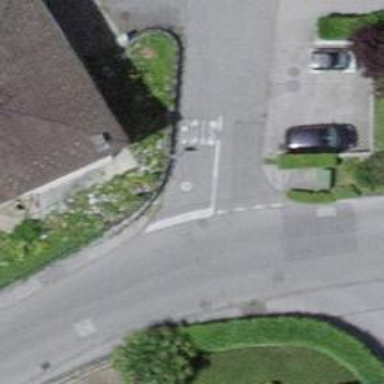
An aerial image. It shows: Road with stop sign.